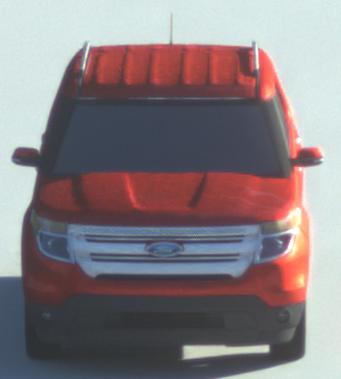
Make: Ford
Model: Explorer
Detailed model: Gen. 5
Model produced from: 2010
Model produced until: 2019
Doors: 5
Color: red
Road condition: dry road
Daytime: sunrise or sunset
Contrast: medium contrast